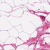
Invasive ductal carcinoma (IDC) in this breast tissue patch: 0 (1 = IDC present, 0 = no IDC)